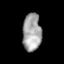
Tissue: lung
Cell type: Endothelial cells
Senescence score: 0.6588
Nuclear area (px): 684
Mean DAPI intensity: 165.064